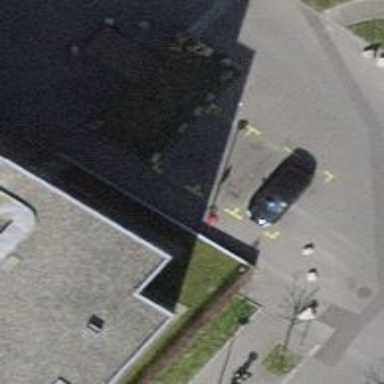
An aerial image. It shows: Parking available on the street side.